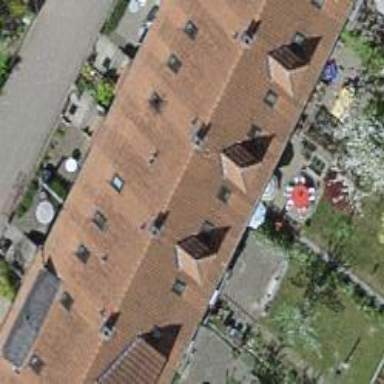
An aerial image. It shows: Residential building with gabled roof covered in maroon roof tiles. The roof orientation is across the building.